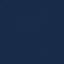
Land use / land cover class: SeaLake